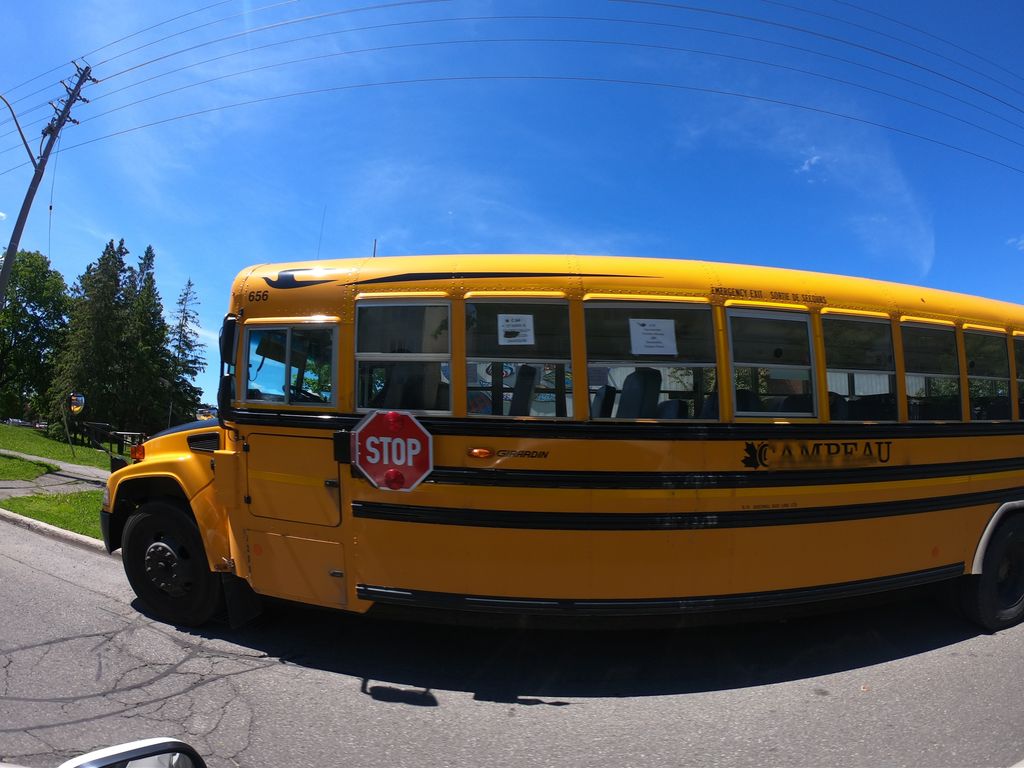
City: ottawa-gatineau